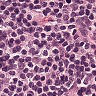
Metastatic tissue present: no